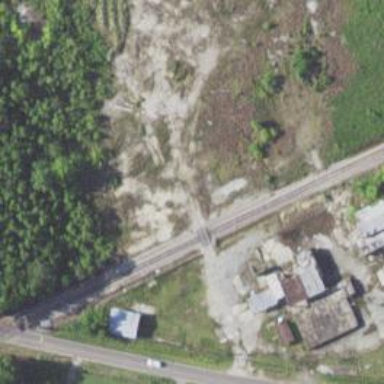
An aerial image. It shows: Railway level crossing.